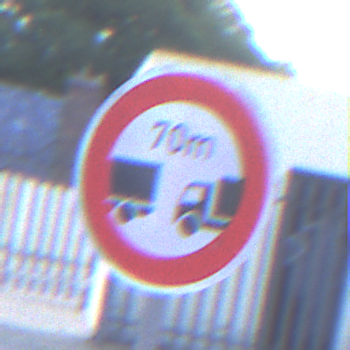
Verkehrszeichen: VerbotUnterschreitenMindestabstand
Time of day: SunriseSunset
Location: Outdoor (Suburban)
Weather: PartlyCloudy
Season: NotSpecified
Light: Natural